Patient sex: M
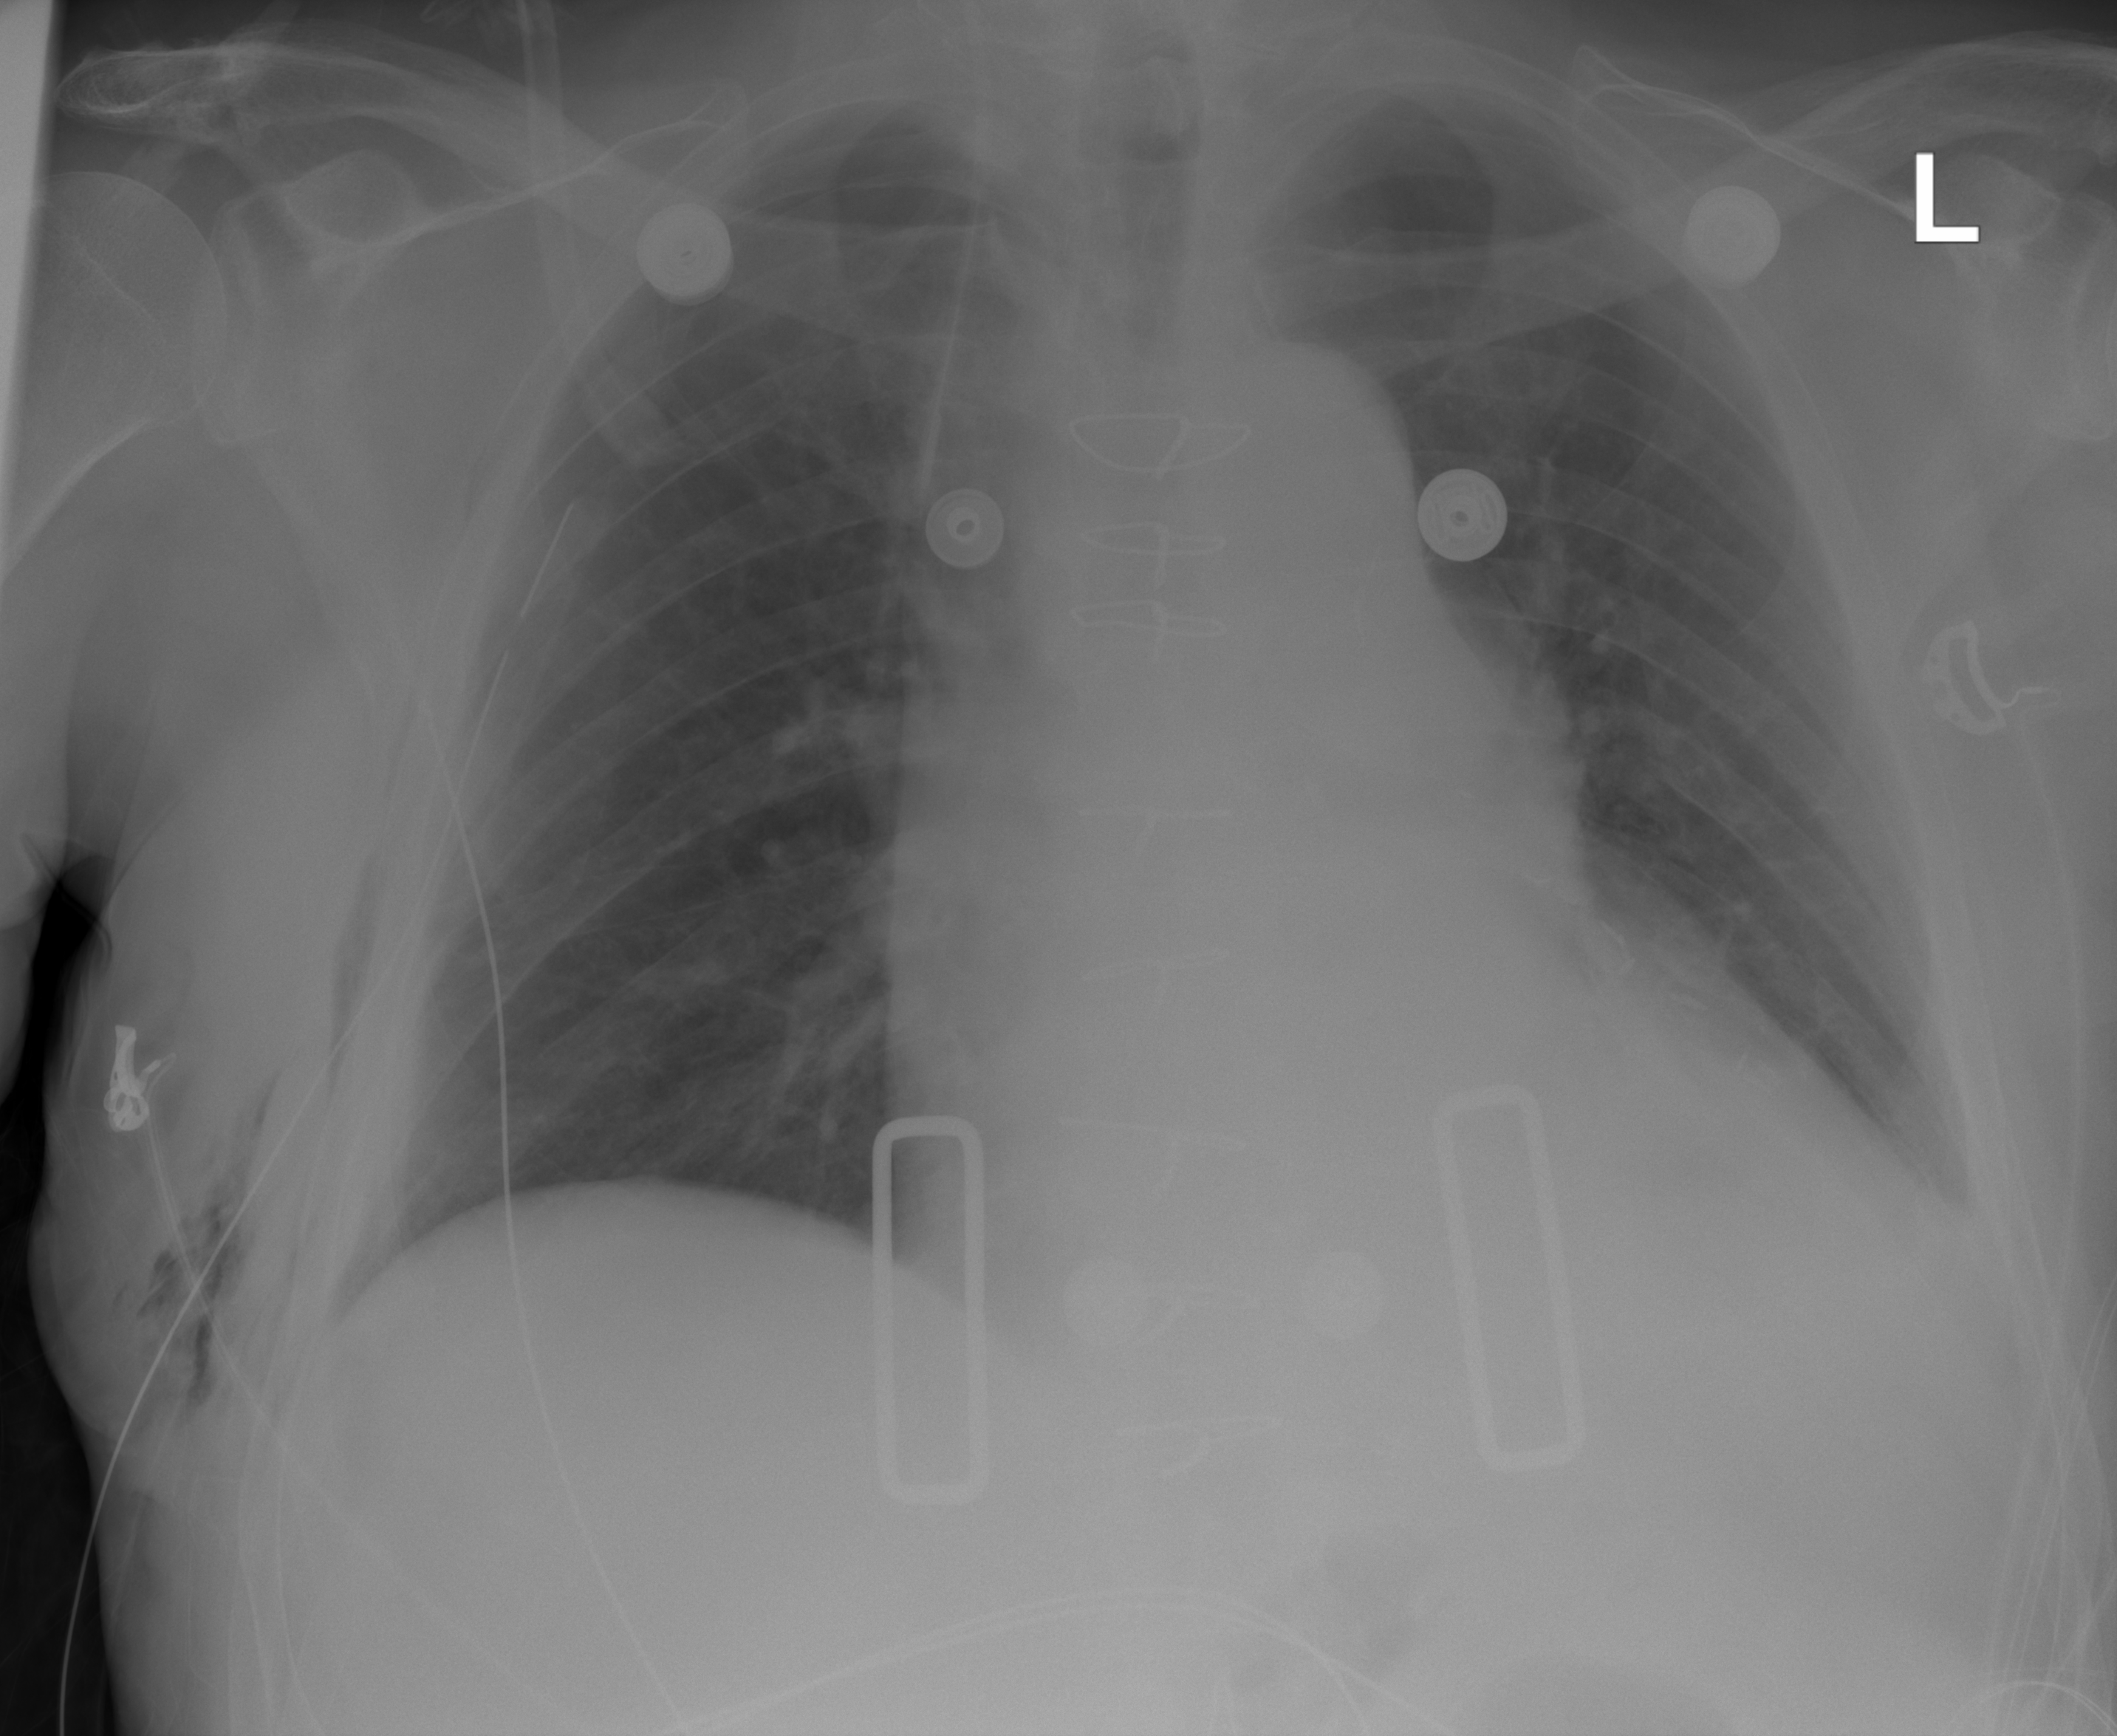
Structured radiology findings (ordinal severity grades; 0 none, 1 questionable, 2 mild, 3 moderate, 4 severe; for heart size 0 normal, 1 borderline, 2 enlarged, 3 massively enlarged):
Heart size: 2
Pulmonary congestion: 0
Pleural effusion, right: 0
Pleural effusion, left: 2
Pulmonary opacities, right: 0
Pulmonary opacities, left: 0
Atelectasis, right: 2
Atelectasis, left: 2